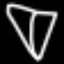
Label: diamond